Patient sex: F
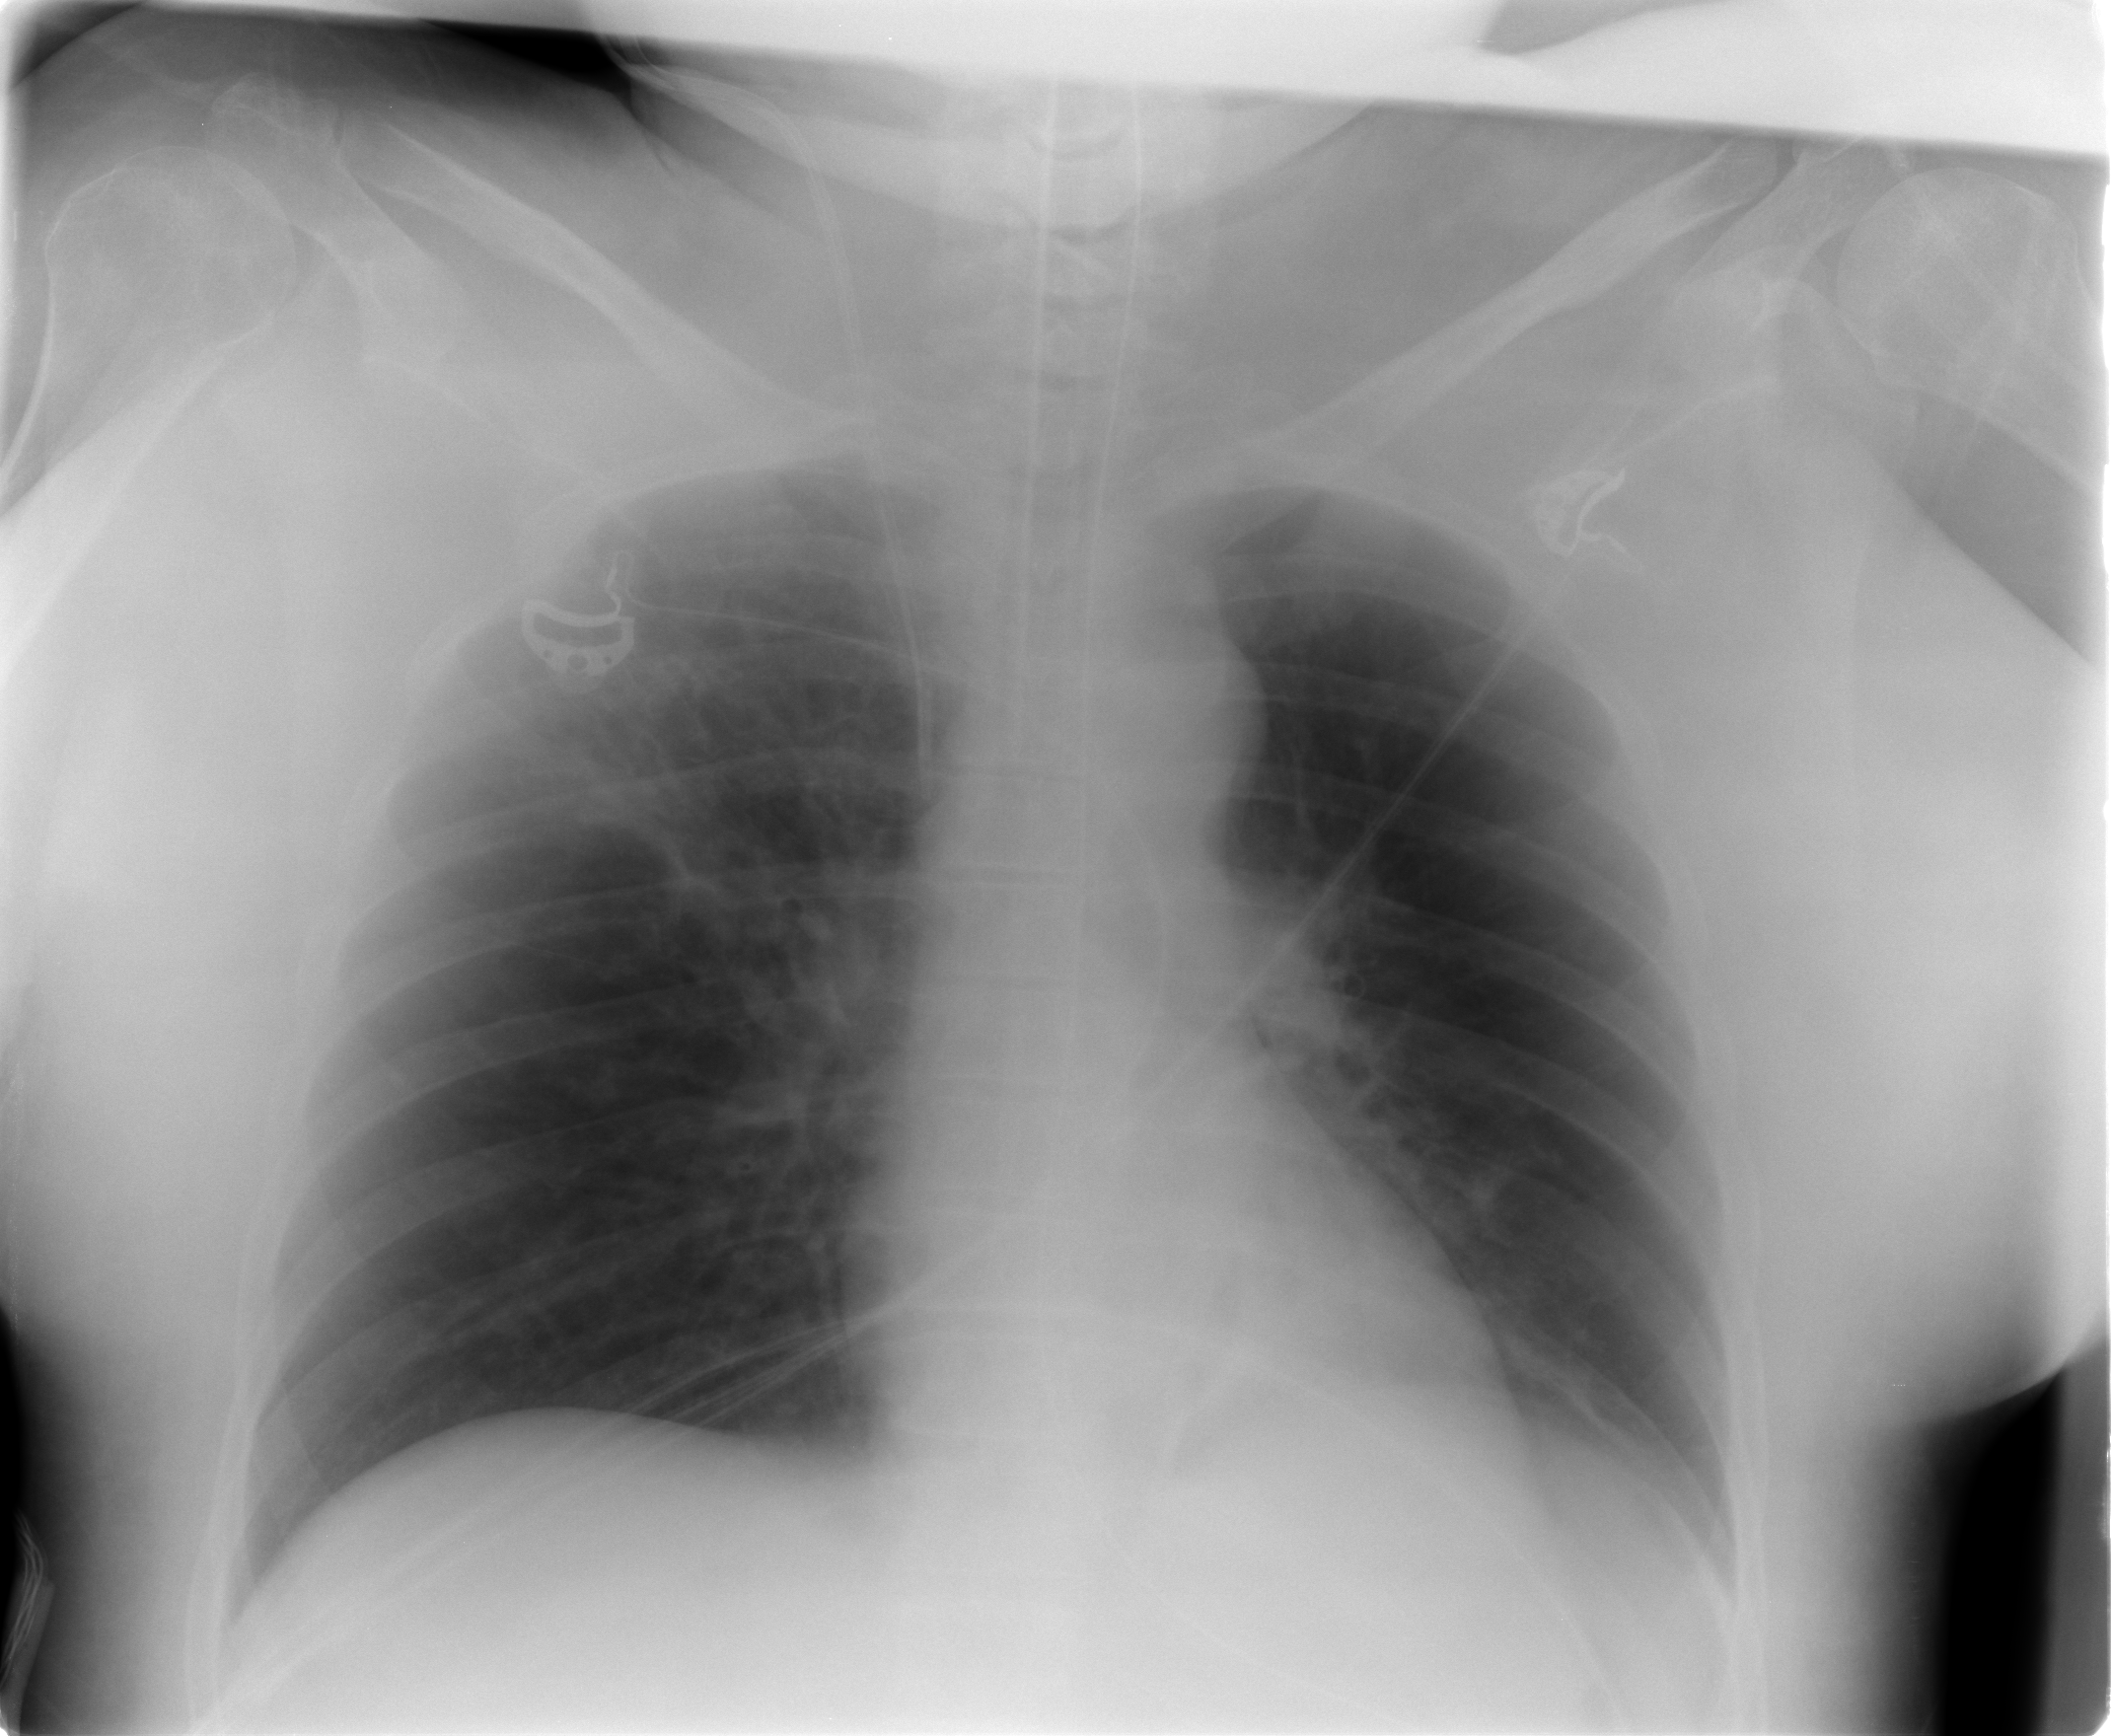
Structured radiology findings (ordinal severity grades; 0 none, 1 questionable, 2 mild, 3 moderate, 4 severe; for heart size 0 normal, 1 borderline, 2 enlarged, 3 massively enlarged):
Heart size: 0
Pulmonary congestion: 0
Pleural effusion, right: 0
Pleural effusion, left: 0
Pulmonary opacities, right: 0
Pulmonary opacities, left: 0
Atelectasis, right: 0
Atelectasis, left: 2